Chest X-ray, PA view. Patient: 52 years old, sex M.
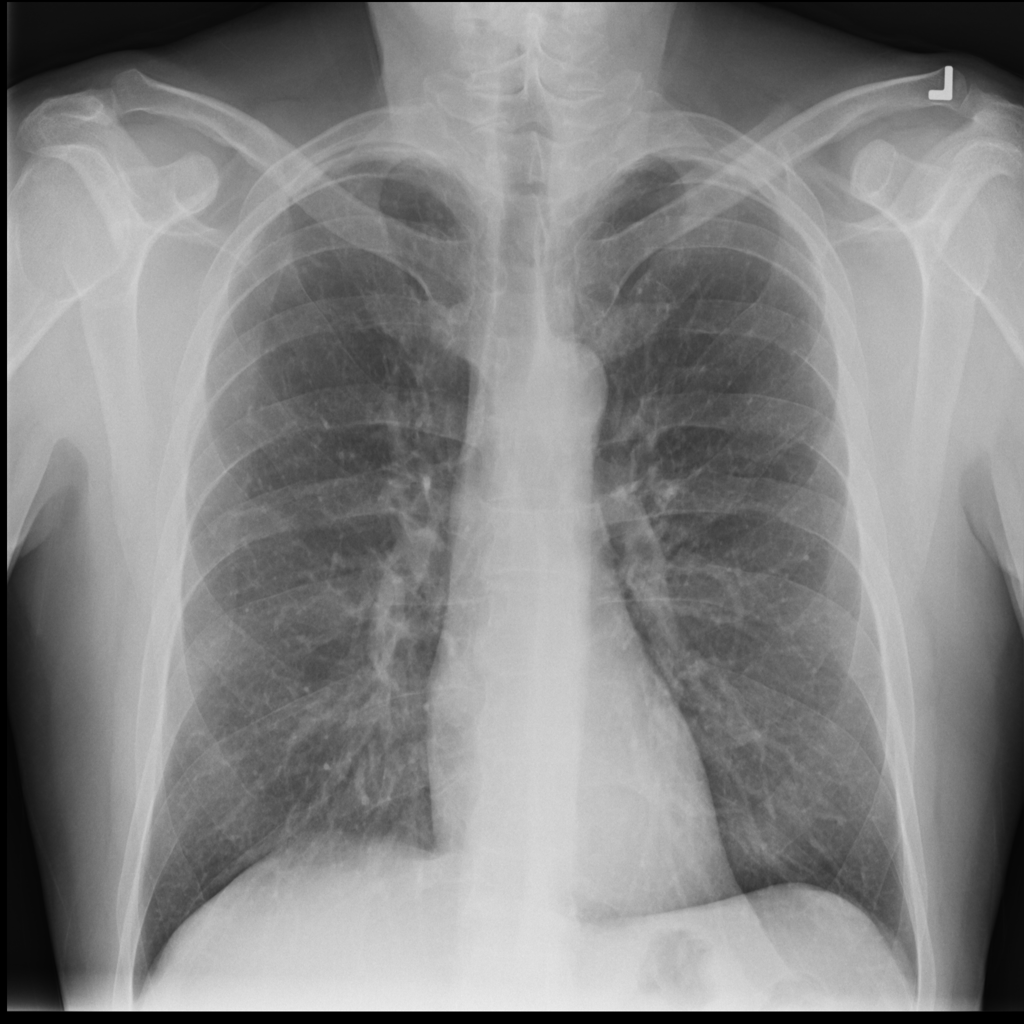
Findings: No Finding